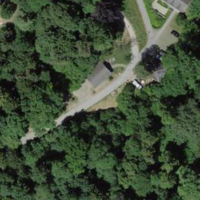
EUNIS habitat code: 53
Species observed at this site:
Corylus avellana
Cirsium arvense